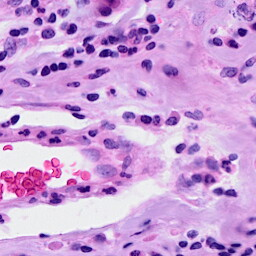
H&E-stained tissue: Breast